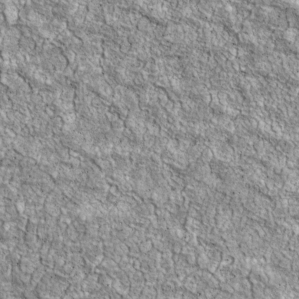
Label: non_frost